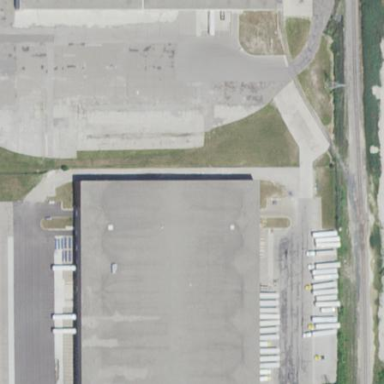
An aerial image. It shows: Warehouse.